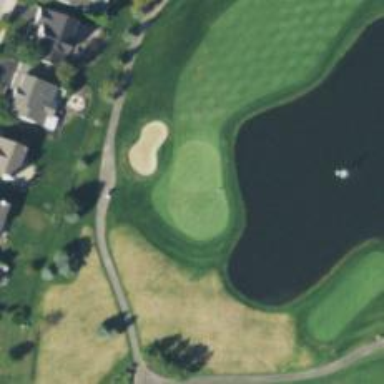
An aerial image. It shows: View of golf hole.